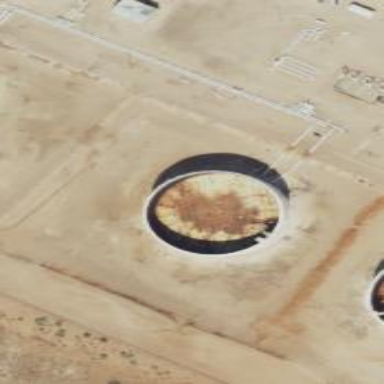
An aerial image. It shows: Storage tank that is man-made.